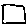
Label: square